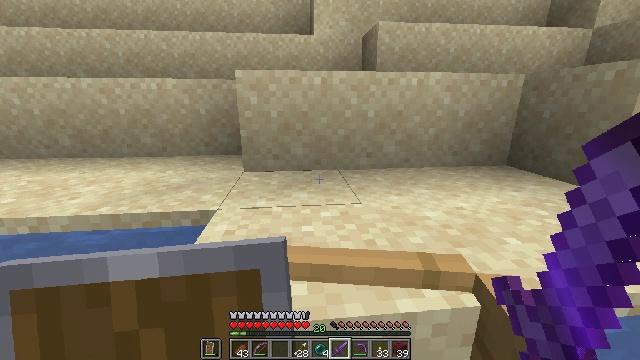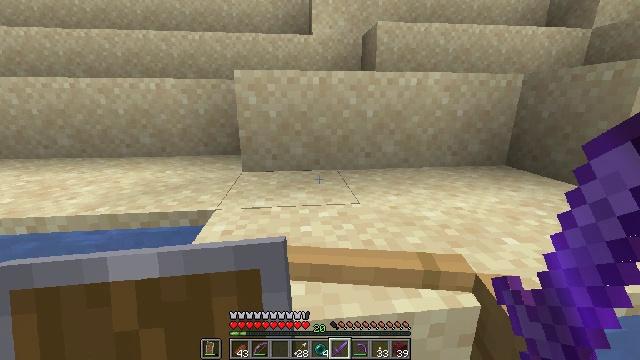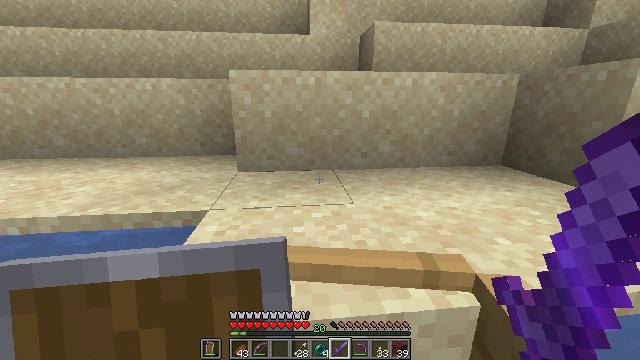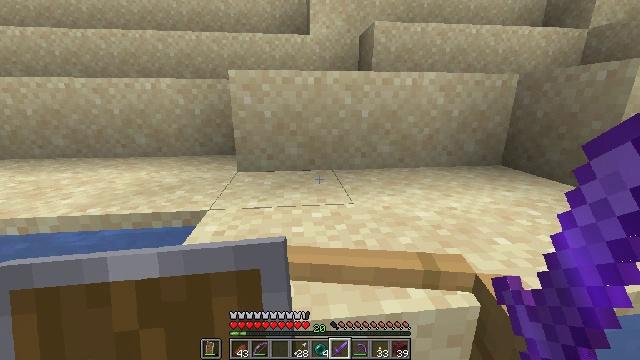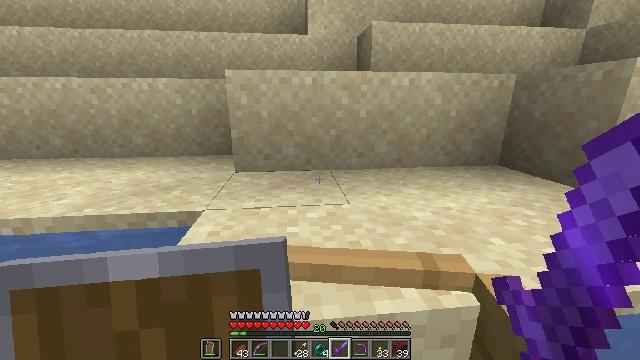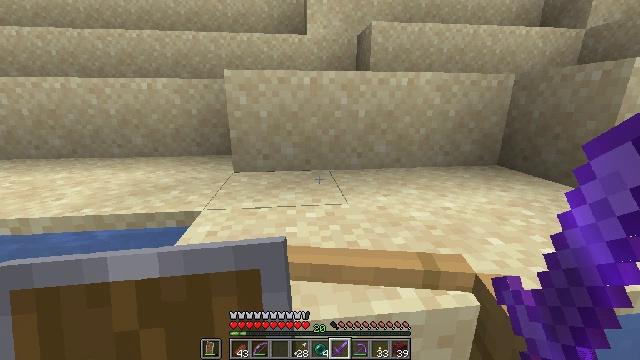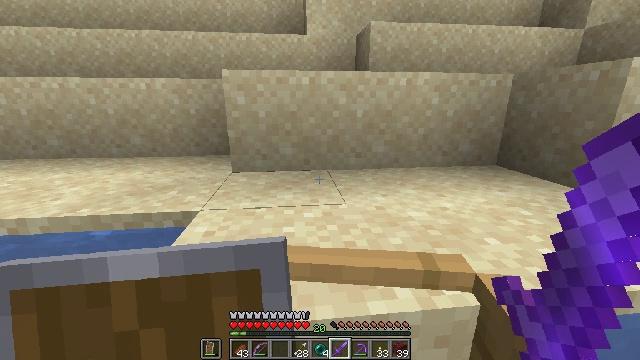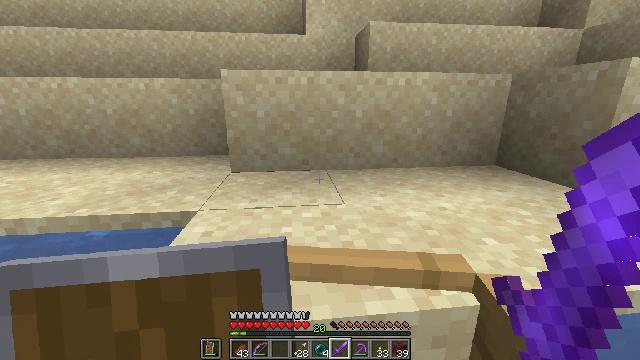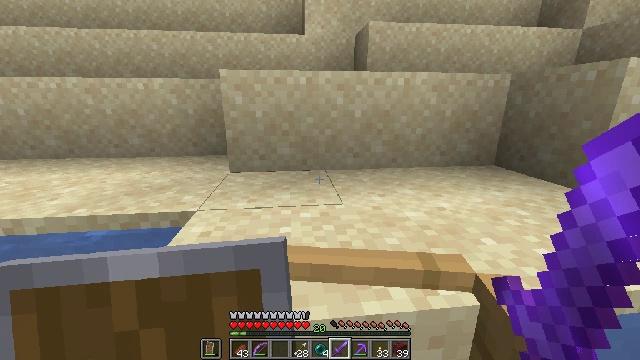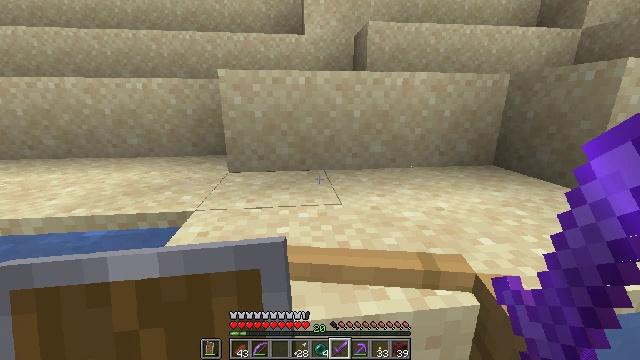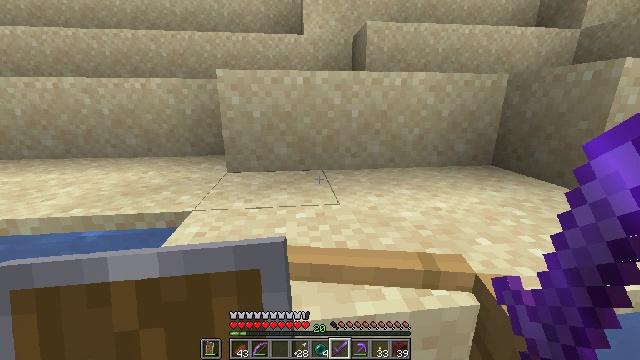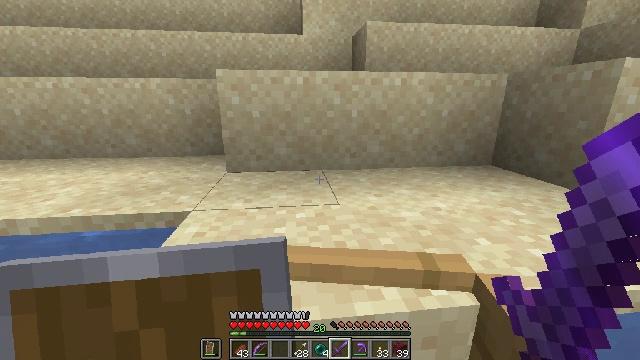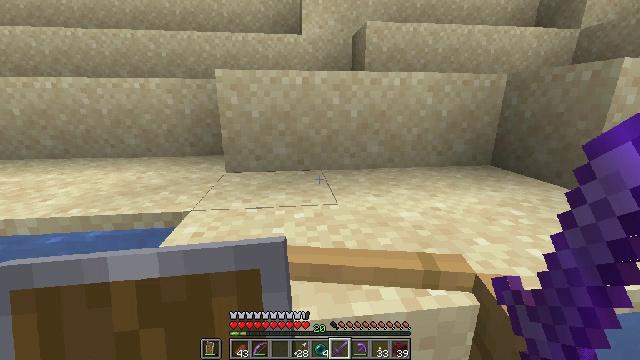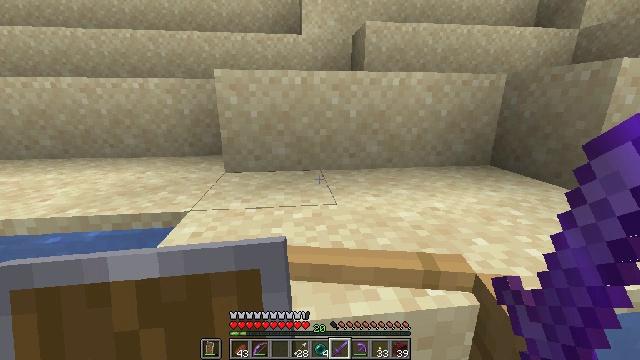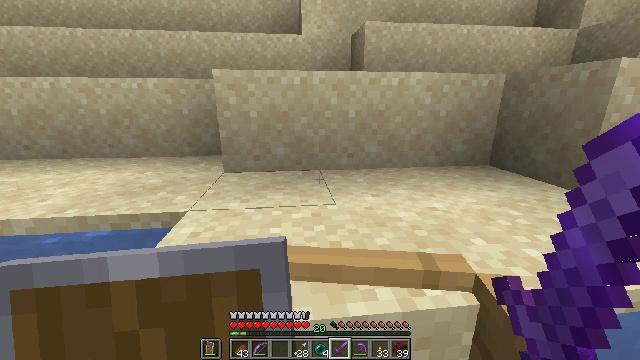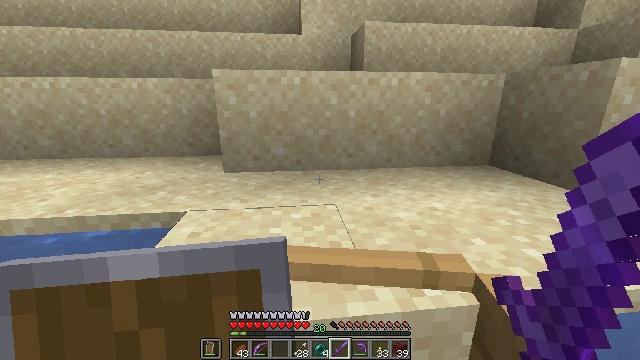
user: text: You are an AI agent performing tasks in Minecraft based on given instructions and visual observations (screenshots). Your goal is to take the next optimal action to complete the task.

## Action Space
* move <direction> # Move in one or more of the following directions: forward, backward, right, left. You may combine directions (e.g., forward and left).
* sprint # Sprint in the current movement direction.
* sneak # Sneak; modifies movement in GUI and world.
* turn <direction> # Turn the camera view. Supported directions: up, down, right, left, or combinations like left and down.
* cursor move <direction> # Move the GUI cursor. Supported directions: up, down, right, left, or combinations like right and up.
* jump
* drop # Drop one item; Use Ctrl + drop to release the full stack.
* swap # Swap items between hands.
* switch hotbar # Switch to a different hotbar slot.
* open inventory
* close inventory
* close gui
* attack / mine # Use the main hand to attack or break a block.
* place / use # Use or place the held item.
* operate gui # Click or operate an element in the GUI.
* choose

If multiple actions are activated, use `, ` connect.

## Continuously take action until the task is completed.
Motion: motion action
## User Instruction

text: Open the crafting grid for blaze powder.
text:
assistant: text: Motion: no_op
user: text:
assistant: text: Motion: no_op
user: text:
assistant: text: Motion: no_op
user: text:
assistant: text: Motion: no_op
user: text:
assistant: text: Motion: no_op
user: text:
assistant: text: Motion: no_op
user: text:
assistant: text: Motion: no_op
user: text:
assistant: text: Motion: no_op
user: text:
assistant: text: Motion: no_op
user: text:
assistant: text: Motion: no_op
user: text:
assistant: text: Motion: no_op
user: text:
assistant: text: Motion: no_op
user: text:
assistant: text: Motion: no_op
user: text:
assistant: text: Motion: no_op
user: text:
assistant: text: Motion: sneak
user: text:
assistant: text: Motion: sneak
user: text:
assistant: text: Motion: sneak
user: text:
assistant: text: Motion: sneak
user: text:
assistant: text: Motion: no_op
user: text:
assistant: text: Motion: no_op
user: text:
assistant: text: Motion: move forward
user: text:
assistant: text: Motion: move forward
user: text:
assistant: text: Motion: move forward
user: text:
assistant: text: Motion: move forward
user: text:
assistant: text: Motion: move forward
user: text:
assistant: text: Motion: move forward
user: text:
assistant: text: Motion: move forward
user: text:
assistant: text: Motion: move forward
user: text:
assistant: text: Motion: move forward
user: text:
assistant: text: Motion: move forward, jump